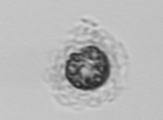
Label: Emiliania_huxleyi